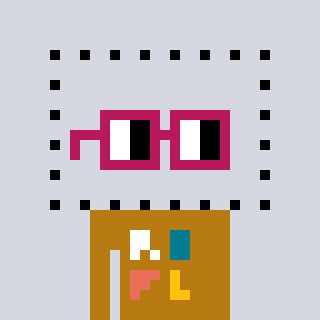
a pixel art character with square dark red glasses, a void-shaped head and a gold-colored body on a cool background